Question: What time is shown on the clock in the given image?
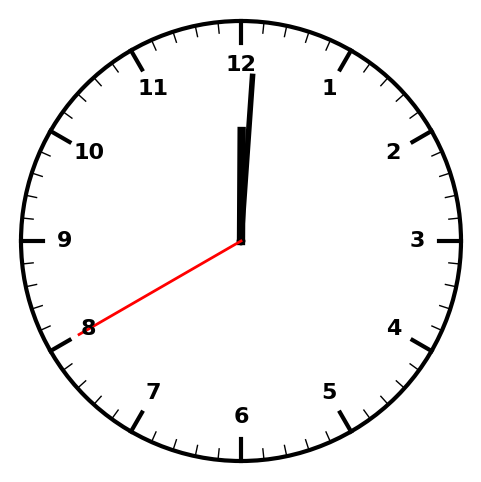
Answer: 12:00:40